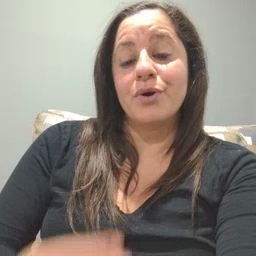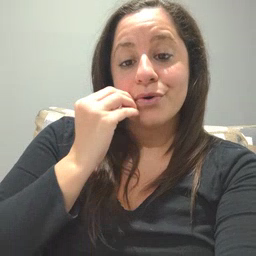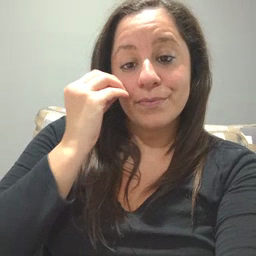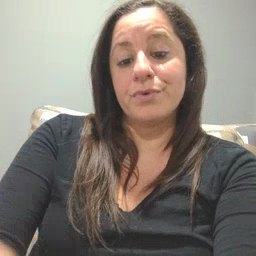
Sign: home